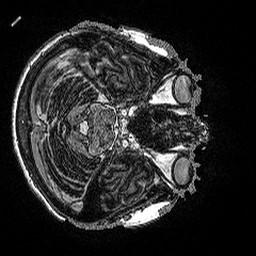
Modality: MP2RAGE
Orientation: axial
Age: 62
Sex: female
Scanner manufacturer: siemens
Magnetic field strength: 3 T
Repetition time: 5 s
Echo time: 0.00298 s